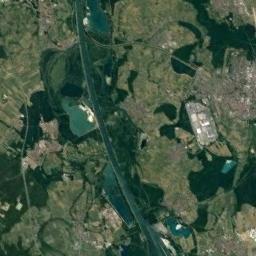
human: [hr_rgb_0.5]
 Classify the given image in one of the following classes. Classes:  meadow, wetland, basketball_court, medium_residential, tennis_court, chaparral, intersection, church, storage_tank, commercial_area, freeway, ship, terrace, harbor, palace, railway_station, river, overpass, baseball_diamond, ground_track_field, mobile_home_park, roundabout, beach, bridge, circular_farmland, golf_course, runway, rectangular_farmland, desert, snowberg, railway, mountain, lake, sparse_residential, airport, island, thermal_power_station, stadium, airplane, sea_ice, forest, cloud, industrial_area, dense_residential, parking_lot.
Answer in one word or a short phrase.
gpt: river